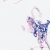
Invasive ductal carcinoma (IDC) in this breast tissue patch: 0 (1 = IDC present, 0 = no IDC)